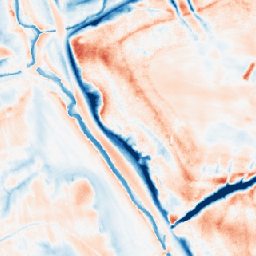
Category: trend_removal
Decomposition family: local_polynomial
Decomposition parameters: window_size: 31
degree: 2
Upsampling method: nearest
Upsampling parameters: scale: 8
Upsampling scale: 8